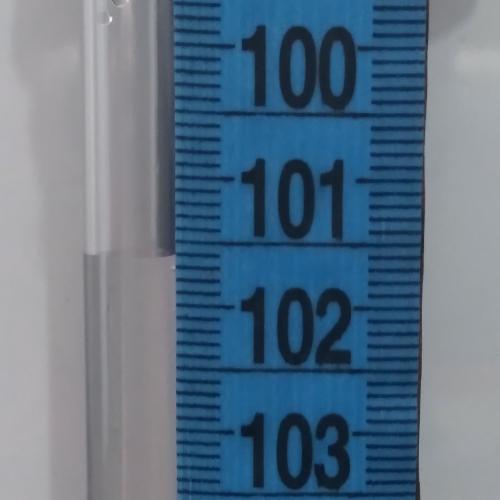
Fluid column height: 101.6 cm